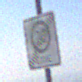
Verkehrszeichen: EndeZone20
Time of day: Midday
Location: Outdoor (Nature)
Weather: PartlyCloudy
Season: NotSpecified
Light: Natural